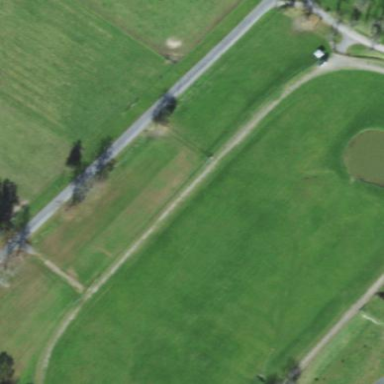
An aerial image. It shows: Equestrian pitch for leisure land activities.